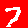
Digit: 7